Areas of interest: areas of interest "Impression Liu Sanjie"
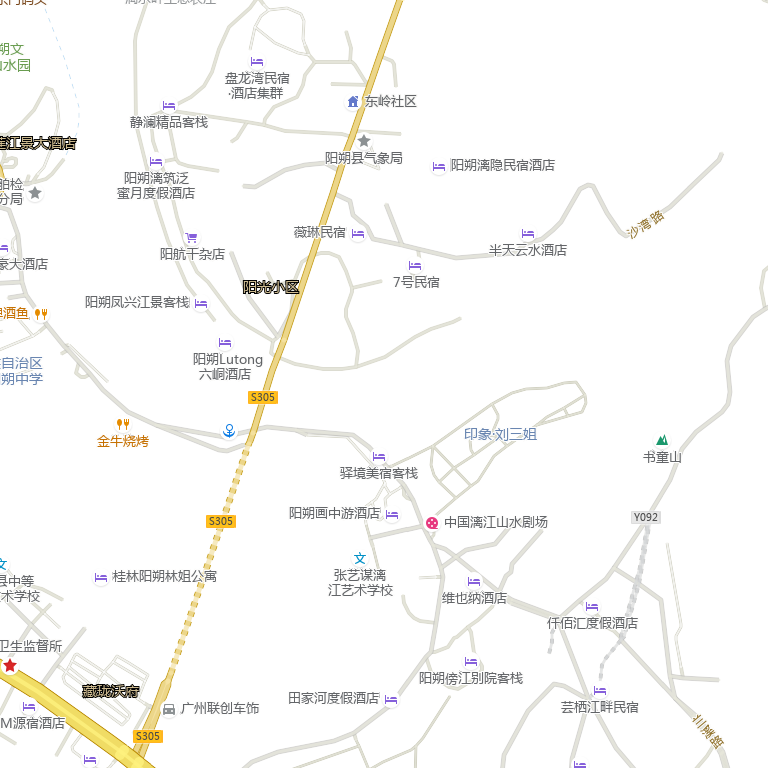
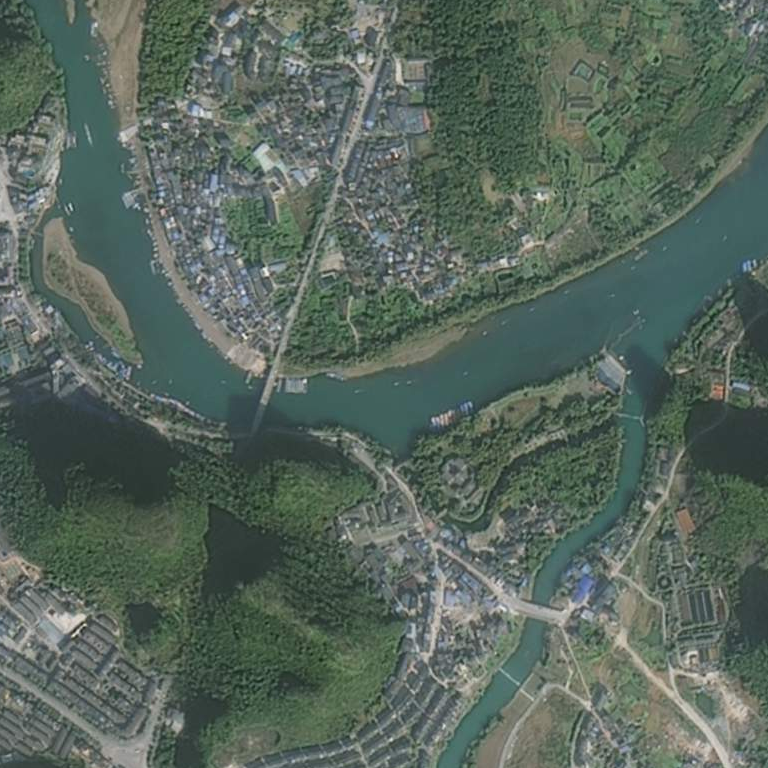